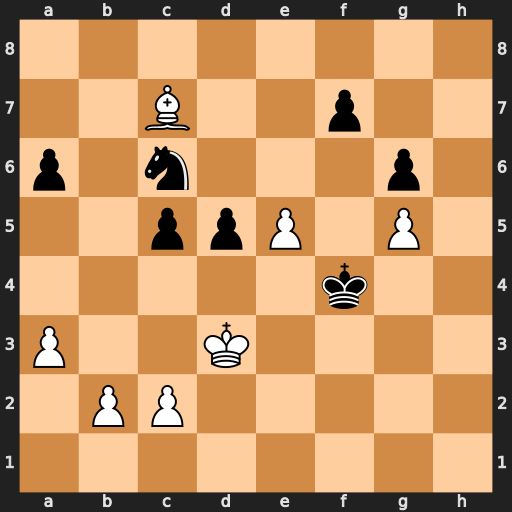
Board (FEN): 8/2B2p2/p1n3p1/2ppP1P1/5k2/P2K4/1PP5/8
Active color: w
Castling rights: -
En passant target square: -
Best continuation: e6+ Kg4 exf7